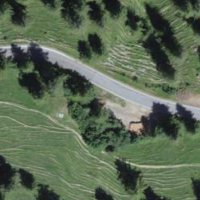
EUNIS habitat code: 43
Species observed at this site:
Pyrgus malvoides
Erynnis tages
Erebia aethiops